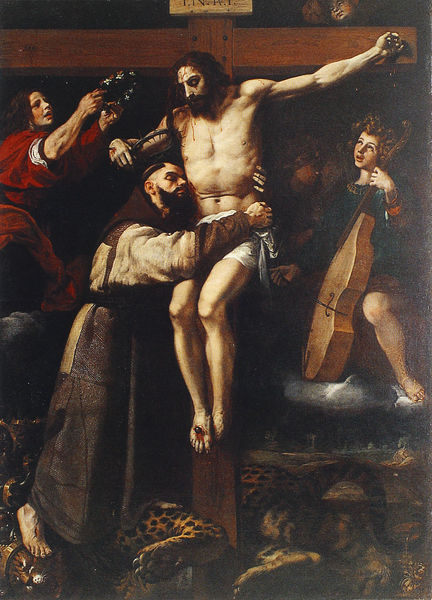
Titel: Der hl. Franziskus umarmt den gekreuzigten Christus
Institution: Valencia, Museo de Bellas Artes
Schlagwörter: blumen, rot, tuch, barock, kind, krone, engel, cello, nagel, nägel, blut, lendentuch, kreuz, geige, christus, jesus, kreuzabnahme, blumenkranz, mönch, franziskus, blütenkranz, dornenkrone, leopard, raubkatze, streichinstrument, abnahme, gepard, inri, caravaggio, bassgeige, blumenkrone, blütenkrone